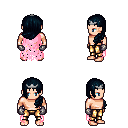
a pixel art fantasy rpg character, male body template, human, light skin, pink tattered cape, gold greaves, raven left-swept hairstyle, silver tiara, metal gloves, four views (front, back, left, right), 2x2 character sprite sheet, small pixel art, hard edges, no anti-aliasing